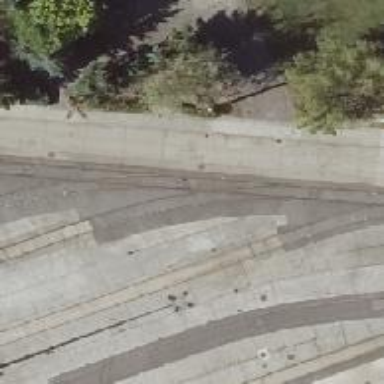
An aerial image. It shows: Railway switch.